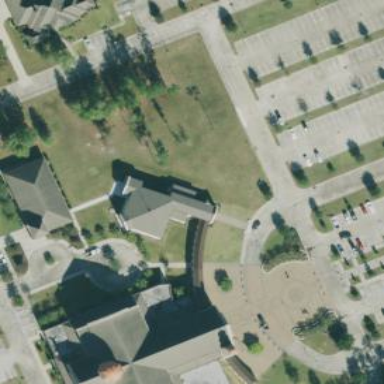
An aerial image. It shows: Chapel that serves as place of worship.